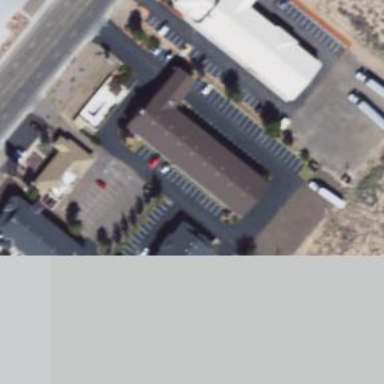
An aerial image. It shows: Hotel building.